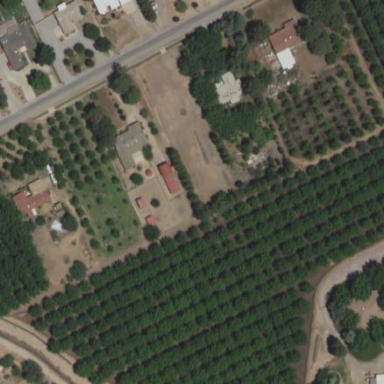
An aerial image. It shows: Orchard.